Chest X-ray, AP view. Patient: 57 years old, sex F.
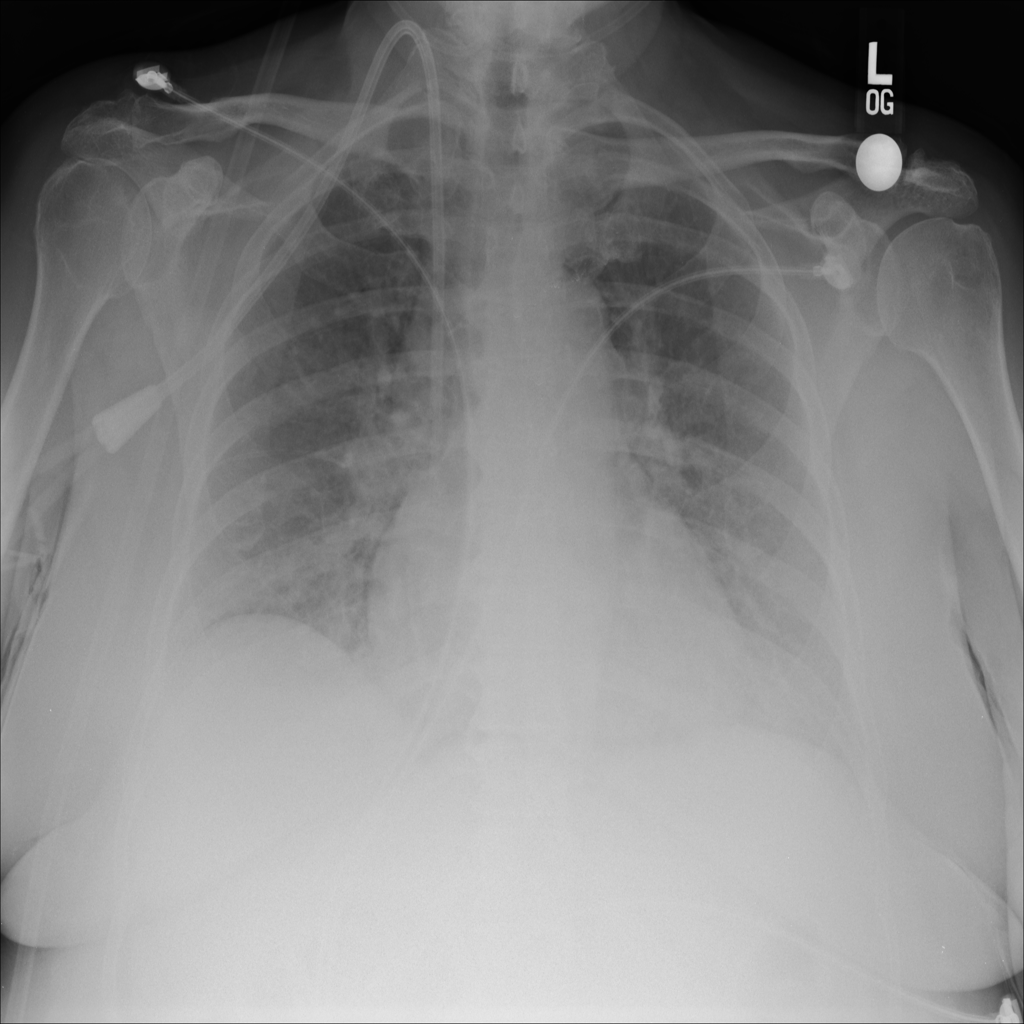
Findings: No Finding